Question: '''
int blockSize = 100;
// generates random data (i.e. 30 * blockSize random numbers)
Random rand = new Random();
var valuesArray = Enumerable.Range(0, blockSize * 30).Select(x => rand.Next(1, 10)).ToArray();
// clear the chart
chart1.Series.Clear();
//chart1.ChartAreas[0].AxisX.Interval = 3.0;
//chart1.ChartAreas[0].AxisX.IntervalType = DateTimeIntervalType.Auto;
DateTime now = DateTime.Now;
chart1.ChartAreas[0].AxisX.LabelStyle.Format = "HH:mm:ss";
chart1.ChartAreas[0].AxisX.Minimum = now.ToOADate();
// fill the chart
var series = chart1.Series.Add("My Series");
series.XValueType = ChartValueType.DateTime;
series.ChartType = SeriesChartType.Line;
//series.XValueType = ChartValueType.Int32;
//DateTime.Now.AddSeconds(i).ToOADate()
for (int i = 0; i < valuesArray.Length; i++)
series.Points.AddXY(now.AddSeconds(i).ToOADate(), valuesArray[i]);
var chartArea = chart1.ChartAreas[series.ChartArea];
// set view range to [0,max]
//chartArea.AxisX.Minimum = 0;
//chartArea.AxisX.IntervalType = DateTimeIntervalType.Seconds;
//chartArea.AxisX.Interval = 10d;
// chartArea.AxisX.Maximum = 100;
// enable autoscroll
chartArea.CursorX.AutoScroll = true;
// let's zoom to [0,blockSize] (e.g. [0,100])
chartArea.AxisX.ScaleView.Zoomable = true;
chartArea.AxisX.ScaleView.SizeType = DateTimeIntervalType.Auto;
int position = 0;
int size = blockSize;
chartArea.AxisX.ScaleView.Zoom(now.AddSeconds(-5).ToOADate(), now.AddSeconds(20).ToOADate());
//chart1.ChartAreas[0].AxisX.ScaleView.ZoomReset();
// disable zoom-reset button (only scrollbar's arrows are available)
chartArea.AxisX.ScrollBar.ButtonStyle = ScrollBarButtonStyles.SmallScroll;
// set scrollbar small change to blockSize (e.g. 100)
chartArea.AxisX.ScaleView.SmallScrollSize = (new TimeSpan(0,0,10)).TotalSeconds;
'''
With the above code I am unable to drag the scroll bar. I just gets stuck when I click on the scroll bar.I can scroll using the arrows.

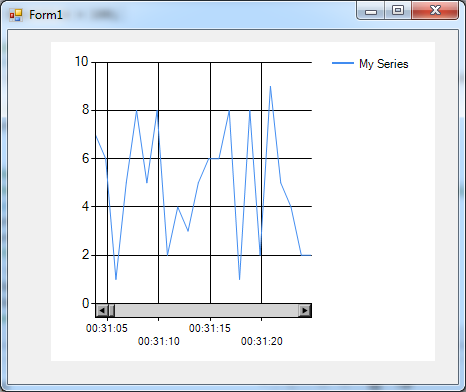
Answer: '''
chartArea.AxisX.ScaleView.SmallScrollMinSize = .01;
chartArea.AxisX.ScaleView.SmallScrollMinSizeType = DateTimeIntervalType.Seconds;
chartArea.AxisX.ScaleView.SmallScrollSizeType = DateTimeIntervalType.Seconds;
'''
You need to specify the minimum scroll size to get it to work.